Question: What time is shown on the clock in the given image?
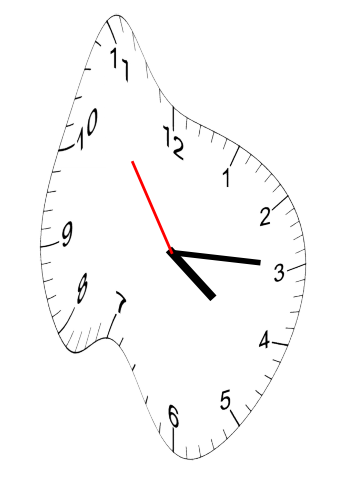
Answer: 04:14:54